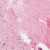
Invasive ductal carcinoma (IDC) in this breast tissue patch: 1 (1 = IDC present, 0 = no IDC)